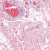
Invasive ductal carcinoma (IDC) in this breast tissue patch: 0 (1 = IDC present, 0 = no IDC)